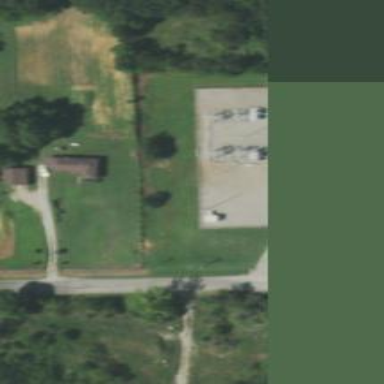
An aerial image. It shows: Distribution level power substation.